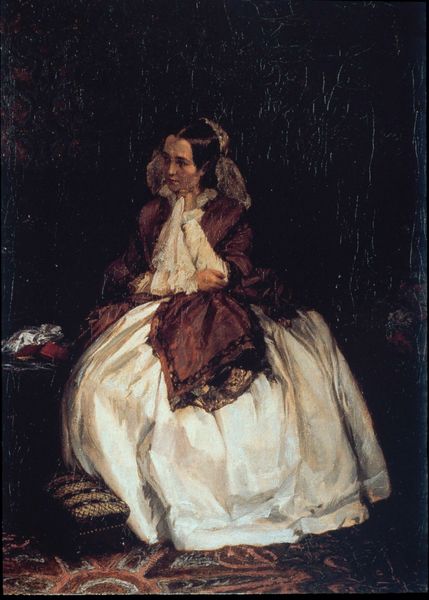
Titel: Bildnis Frau Maercker
Künstler: Adolph Menzel
Standort: Winterthur
Institution: Museum Oskar Reinhart am Stadtgarten
Schlagwörter: dunkel, gemälde, hand, kopf, umhang, weiß, mädchen, ocker, sitzen, braun, degas, frau, frisur, hintergrund, kleid, licht, schwarz, tisch, vordergrund, blick, dame, rot, schal, tuch, haube, malerei, muster, ornament, rock, schleife, teppich, wand, arm, falten, gesicht, lang, spitze, ärmel, bildnis, portrait, porträt, vorhang, boden, haare, sitzend, saum, borte, mittelscheitel, scheitel, seide, ecke, risse, violett, hocker, rand, schemel, ölgemälde, bordüre, polster, nachdenklich, warten, ellenbogen, stola, fussboden, schwarze haare, buch, denken, gestützt, fußbank, geometrisch, gekämmt, firnis, rissig, brauntöne, aufgestützt, firniss, abgewendet, cape, reifrock, seidenschal, fussschemel, kniebank, porfil, gedankenversunken, tschentuch, bänkchen, fußhocker, stehl